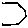
Label: hexagon